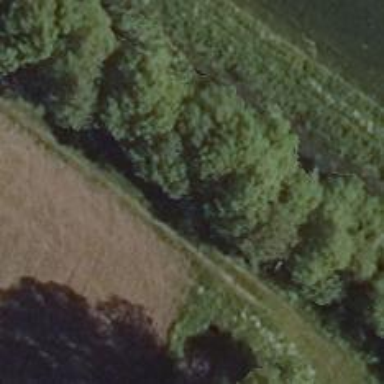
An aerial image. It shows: Row of trees in natural setting.